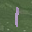
Label: 1